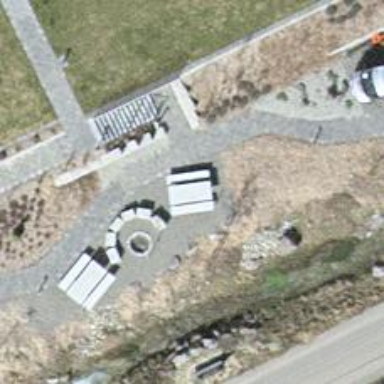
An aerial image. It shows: Picnic table located in leisure land area.